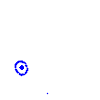
Particle: pion